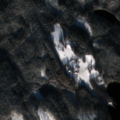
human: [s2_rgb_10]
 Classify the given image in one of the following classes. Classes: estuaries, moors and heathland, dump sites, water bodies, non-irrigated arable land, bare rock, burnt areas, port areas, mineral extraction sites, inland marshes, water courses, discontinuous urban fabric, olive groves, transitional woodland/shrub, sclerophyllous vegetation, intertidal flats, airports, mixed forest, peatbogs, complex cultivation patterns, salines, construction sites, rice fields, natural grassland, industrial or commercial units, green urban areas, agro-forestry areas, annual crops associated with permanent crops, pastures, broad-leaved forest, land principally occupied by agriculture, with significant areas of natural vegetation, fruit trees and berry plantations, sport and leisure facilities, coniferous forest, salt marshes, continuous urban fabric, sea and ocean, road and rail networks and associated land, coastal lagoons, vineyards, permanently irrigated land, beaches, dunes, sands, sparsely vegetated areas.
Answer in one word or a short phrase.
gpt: coniferous forest, mixed forest, transitional woodland/shrub, water bodies